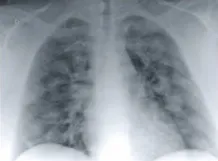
Bedside chest radiography at hospital admission.
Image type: radiology (x_ray)